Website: ulta-beauty
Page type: address-validator
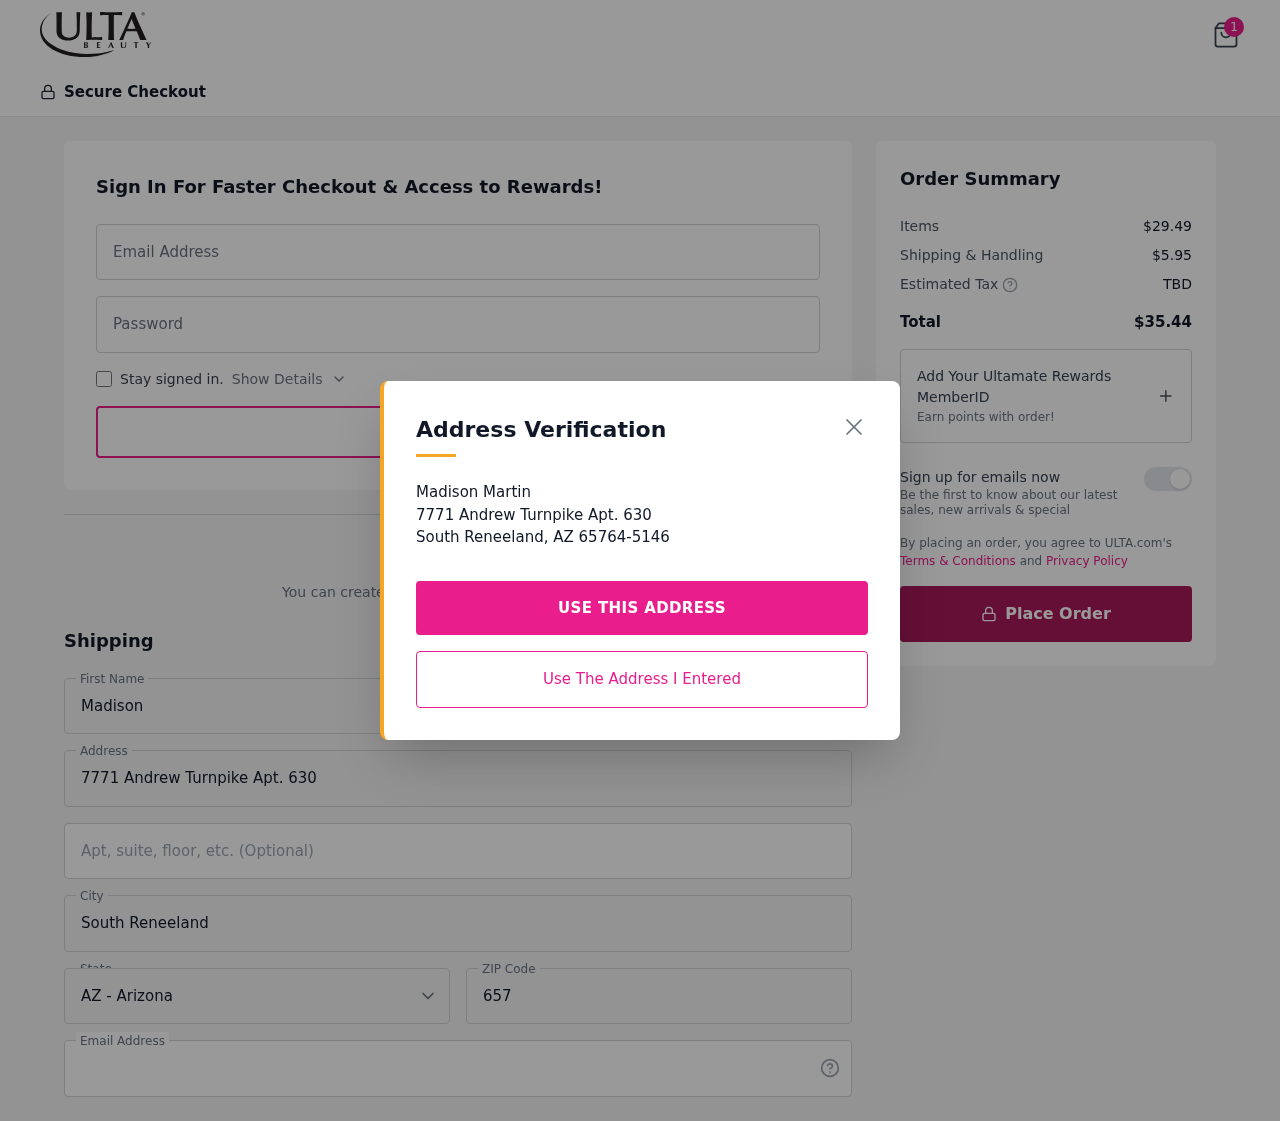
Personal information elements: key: PII_CITY
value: South Reneeland
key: PII_EMAIL
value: madisonmartin@yahoo.com
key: PII_FIRSTNAME
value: Madison
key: PII_LASTNAME
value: Martin
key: PII_POSTCODE
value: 65764
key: PII_STATE_ABBR
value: AZ
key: PII_STREET
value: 7771 Andrew Turnpike Apt. 630
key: PII_STREET2
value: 7771 Andrew Turnpike Apt. 630
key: PII_FULLNAME2
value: Madison Martin
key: PII_CITY2
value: South Reneeland
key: PII_STATE_ABBR2
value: AZ
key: PII_POSTCODE_FULL
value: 65764
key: PII_POSTCODE_EXT
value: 5146
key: PII_POSTCODE_NUMERIC
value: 65764
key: PII_POSTCODE_EXT_NUMERIC
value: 5146
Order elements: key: ORDER_NUM_ITEMS
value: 1
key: ORDER_SUBTOTAL
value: $29.49
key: ORDER_SHIPPING_COST
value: $5.95
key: ORDER_TOTAL
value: $35.44